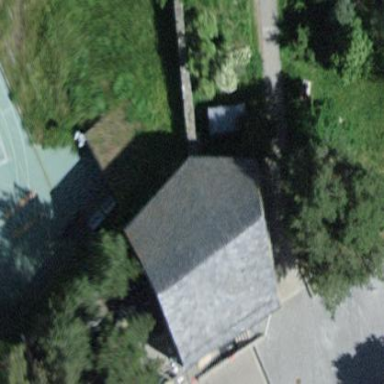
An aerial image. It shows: School building.